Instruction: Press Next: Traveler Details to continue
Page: cart
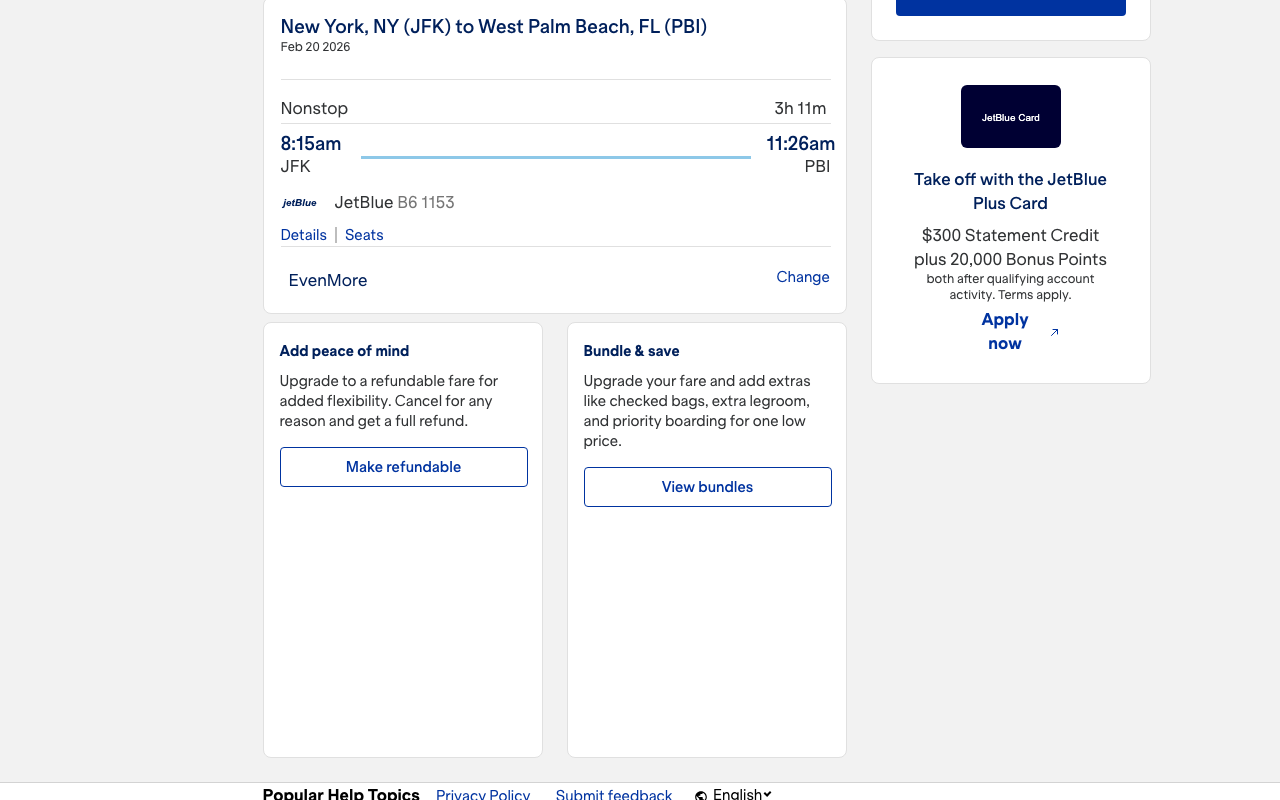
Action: click